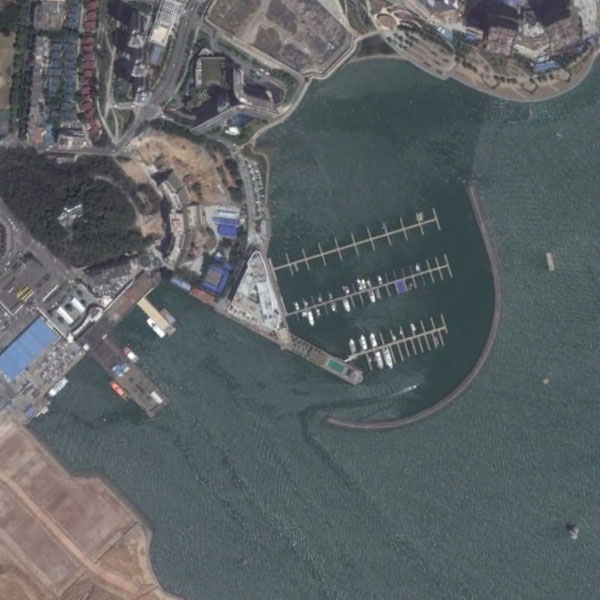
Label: Port